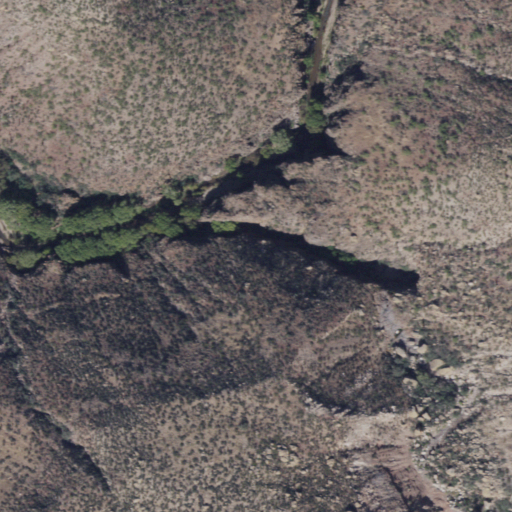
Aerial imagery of valley in Arizona named Hells Half Acre Canyon containing shrub, woody wetlands, and open development